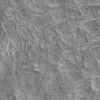
Atmospheric dust classification: not_dusty